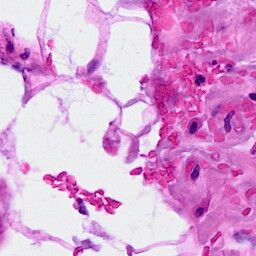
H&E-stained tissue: Breast